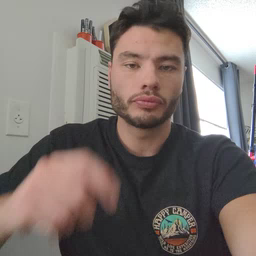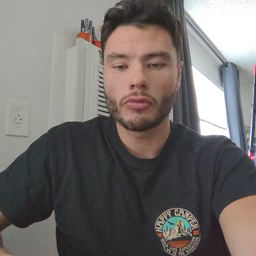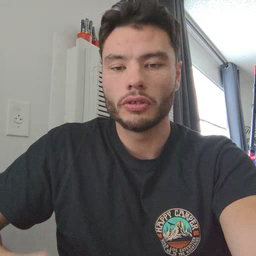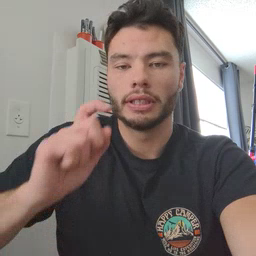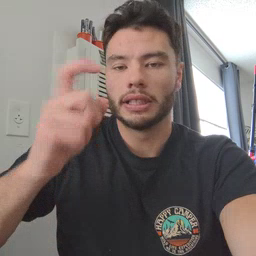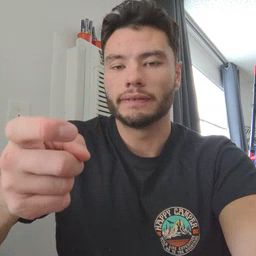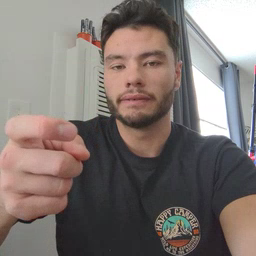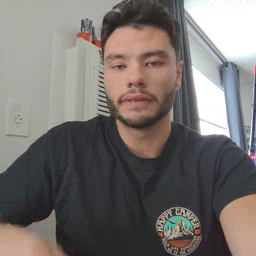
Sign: gift